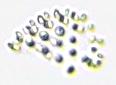
Label: Phaeocystis